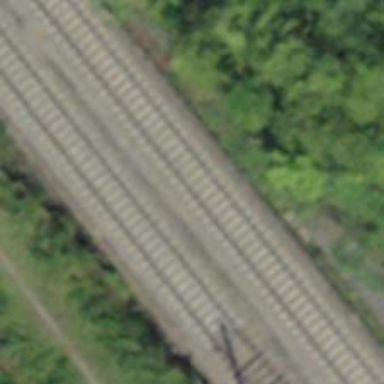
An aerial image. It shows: Railway with electrified contact lines.